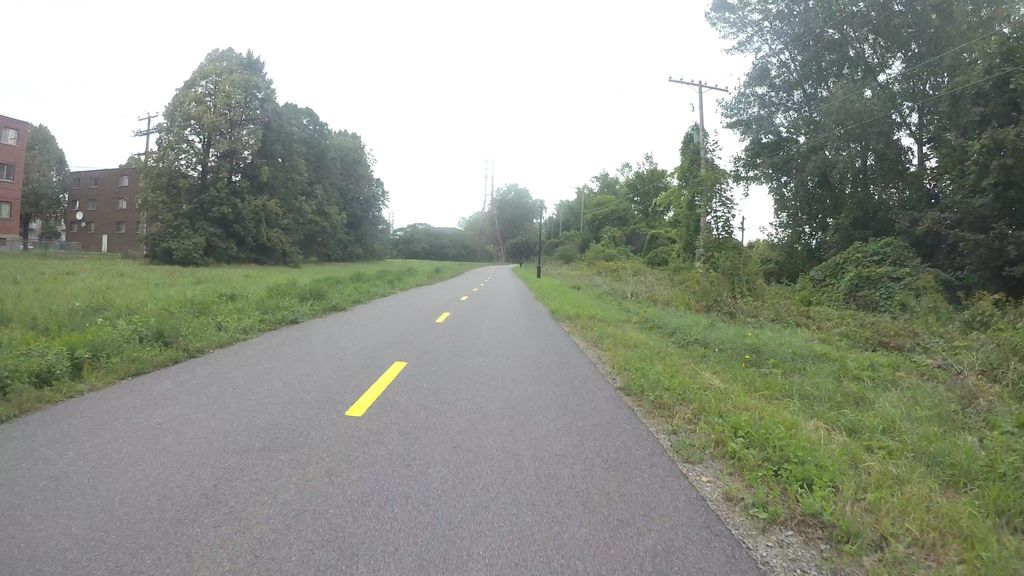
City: montreal